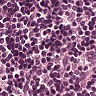
Metastatic tissue present: no